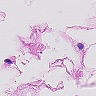
Metastatic tissue present: no